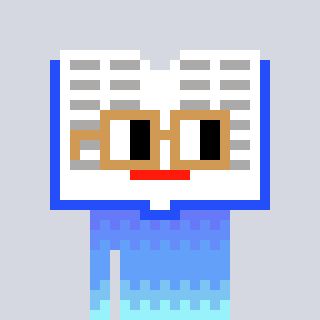
a pixel art character with square brown glasses, a dictionary-shaped head and a orange-colored body on a cool background